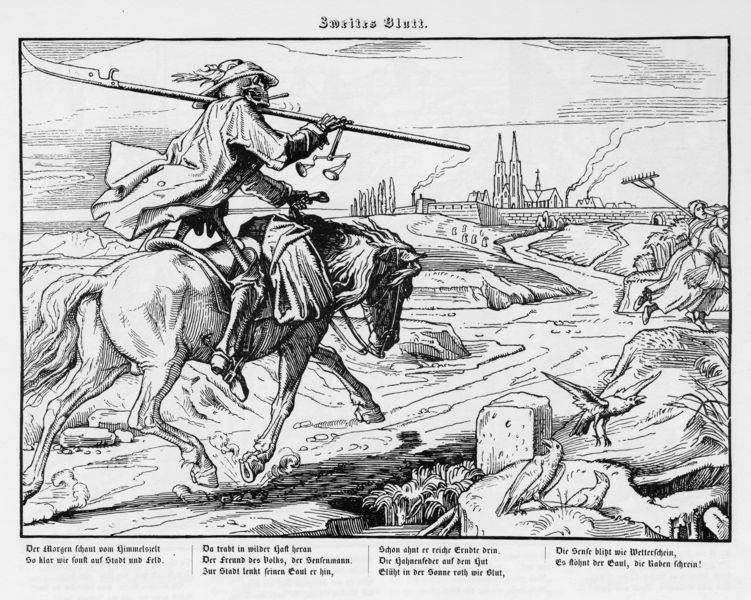
Titel: (II) Der Tod reitet zur Stadt, zweites Blatt von sechs Blättern aus dem Zyklus "Auch ein Totentanz aus dem Jahre 1848"
Künstler: Alfred Rethel
Standort: Aachen
Institution: Suermondt-Ludwig-Museum
Schlagwörter: feuer, himmel, mann, vogel, wasser, weiß, fluss, frauen, kirchturm, landschaft, menschen, stadt, frau, grau, hut, schwarz, strasse, zeichnung, gras, tier, weg, leute, gericht, falten, rahmen, schädel, stein, steine, tod, feld, ferne, hügel, schilf, vögel, gehen, kirche, qualm, rauch, mantel, blatt, bauern, fliegen, kamin, pferd, reiter, deutschland, huf, hufe, mähne, reiten, ritt, schweif, schrift, papier, bäuerinnen, fels, dorf, mauer, schornsteine, grafik, graphik, rand, angst, dampf, lanze, frack, inschrift, deutsch, bauer, flucht, tadt, kirchtürme, knochen, vanitas, fugen, blut, waage, buch, türme, dom, linie, druck, radierung, stich, illustration, text, buchstaben, waffe, furcht, helm, stiefel, allegorie, buchseite, leben, skelett, ross, mittelalter, gedicht, stadtmauer, speer, rabe, kupferstich, beil, gaul, krähen, raben, dichtung, hacke, sense, gerippe, kriche, kirchje, grenzstein, köln, urteil, rechen, schnitter, flüchtlinge, sensemann, sensenmann, ext, totentanz, schnitter tod, pest, alfred, reim, harke, gevatter, hake, schweiss, mittelhochdeutsch, todesreiter, rethel, alfred rethel, markierungsstein, nbäuerin, oest, randt, stda, türmes, zweites, zweites blatt, harcke, sensenman, 1600, sgrafik, rabenb, der tod kommt, zweites baltt, hippe